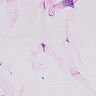
Metastatic tissue present: no